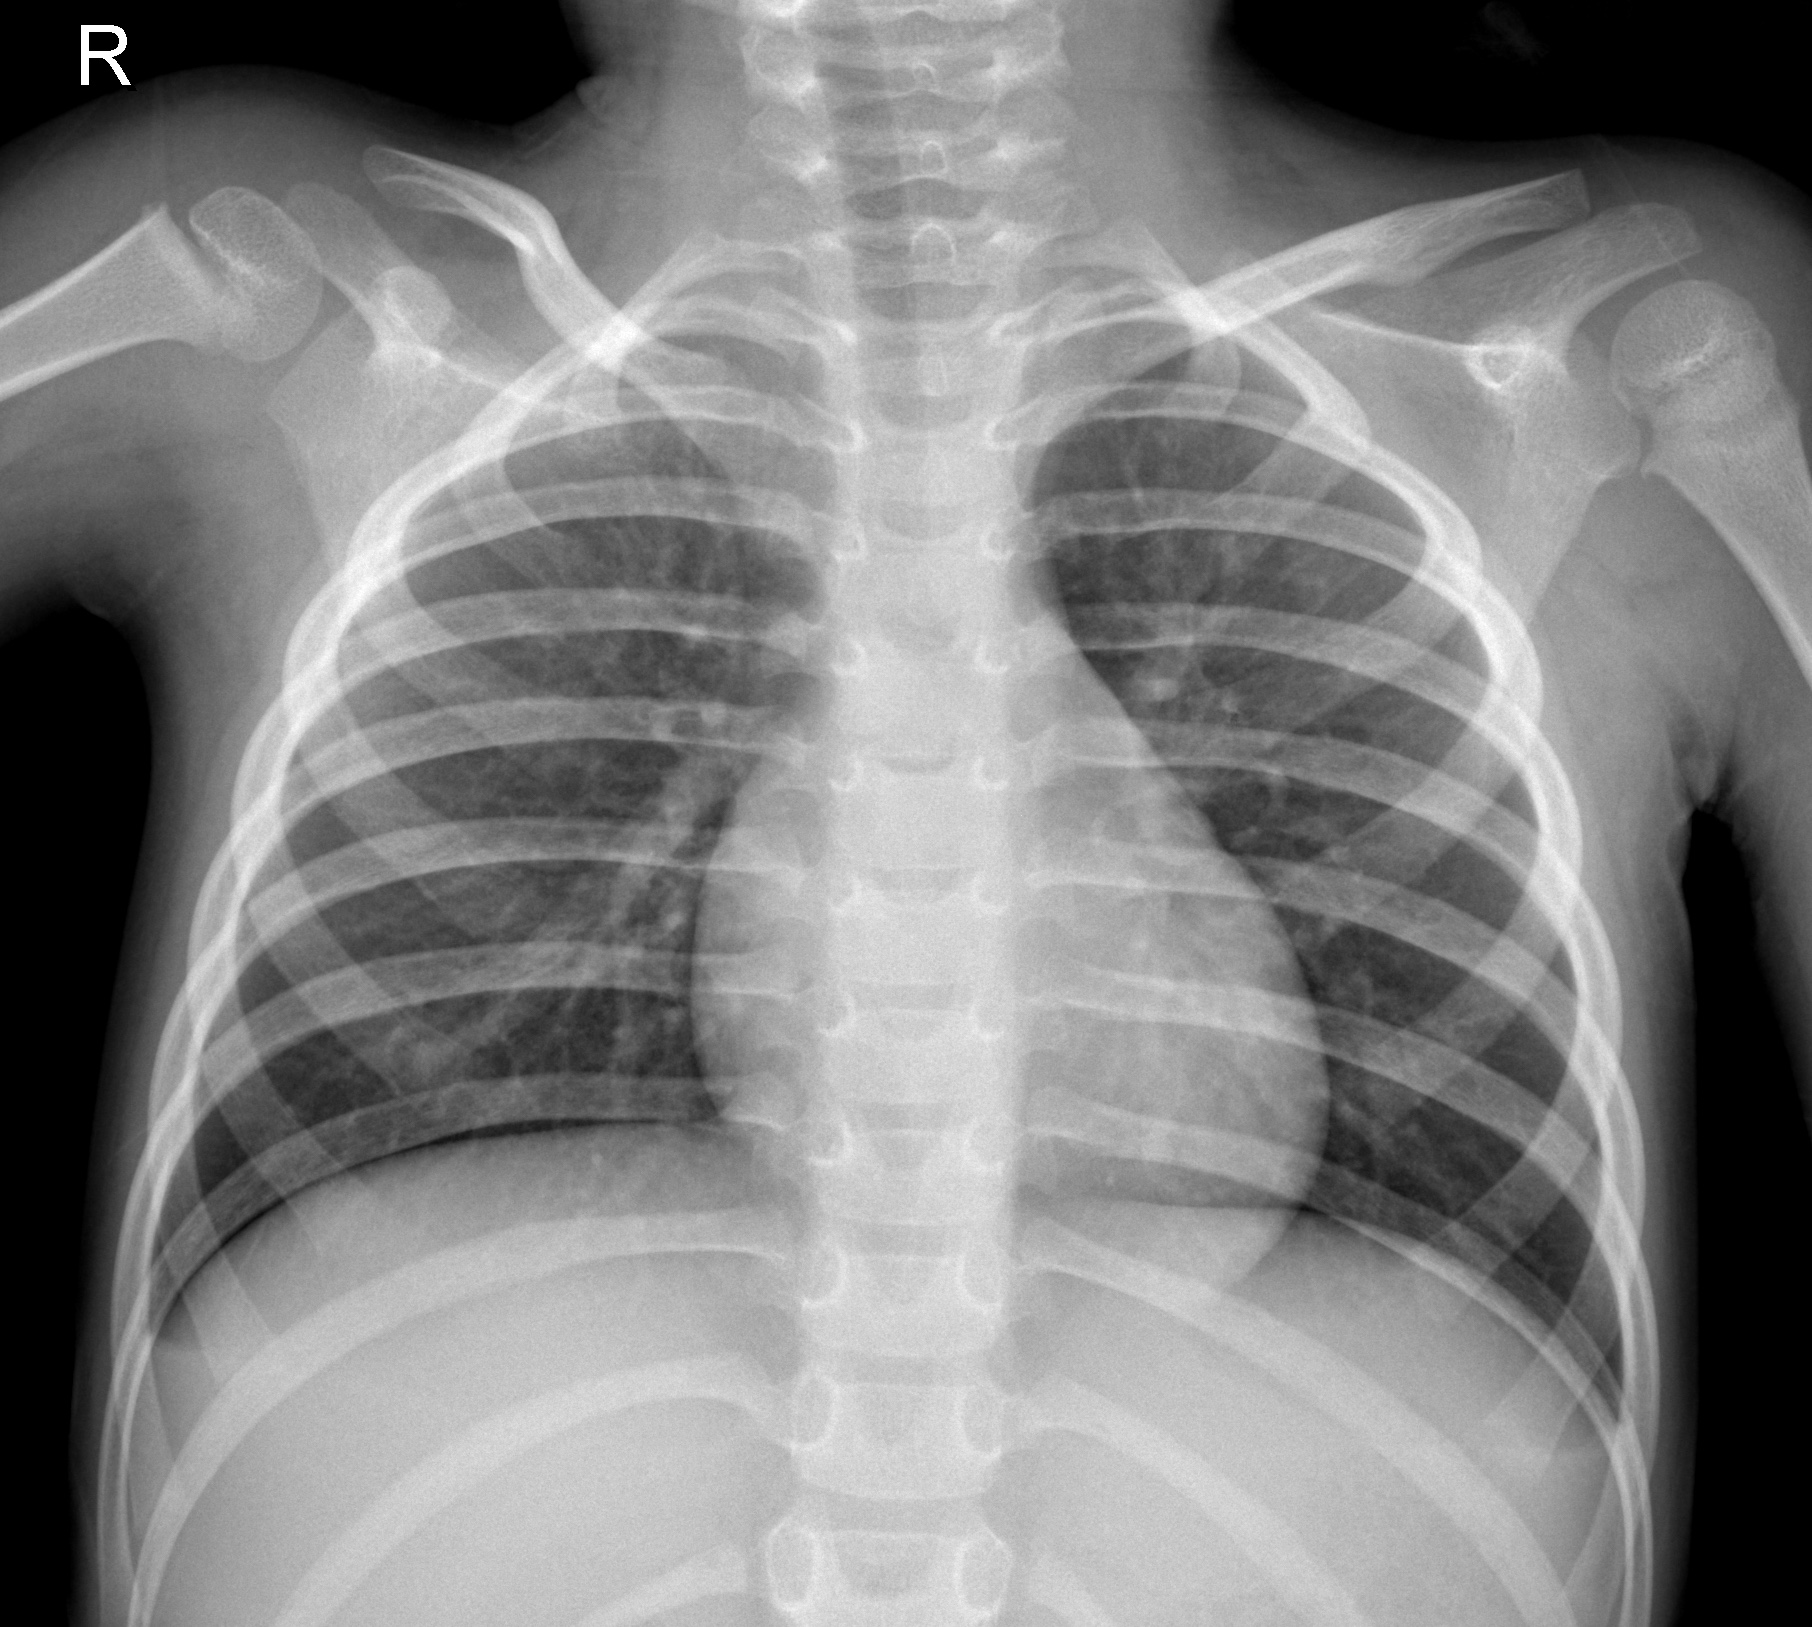
Diagnosis: NORMAL